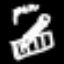
Label: pencil